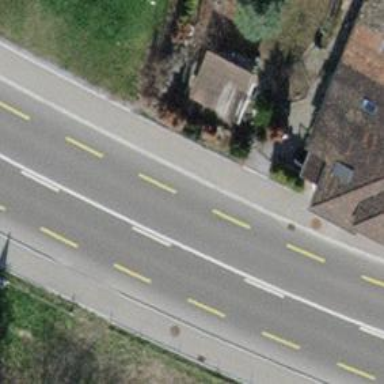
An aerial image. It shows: Sidewalk.